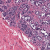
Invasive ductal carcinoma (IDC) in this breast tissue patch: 0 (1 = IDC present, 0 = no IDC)